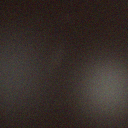
Screen state: off